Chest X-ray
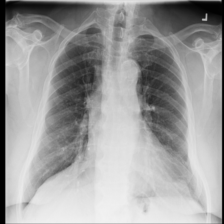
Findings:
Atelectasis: negative
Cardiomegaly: negative
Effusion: negative
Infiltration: negative
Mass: negative
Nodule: negative
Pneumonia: negative
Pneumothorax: negative
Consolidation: negative
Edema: negative
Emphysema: negative
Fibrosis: negative
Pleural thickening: negative
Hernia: negative